Interaction volume radius: 5 \u00c5
Interaction volume height: 30 \u00c5
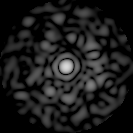
Disorder parameter: 0.846